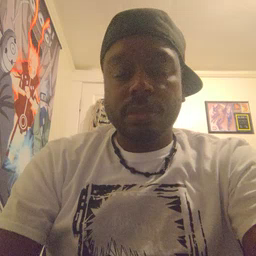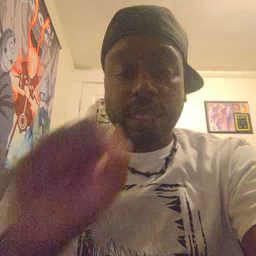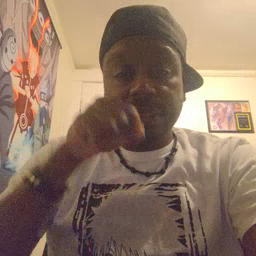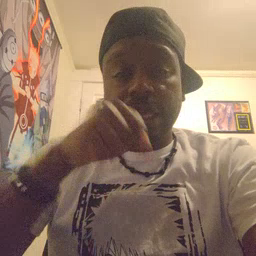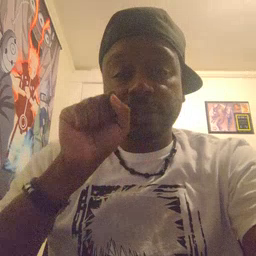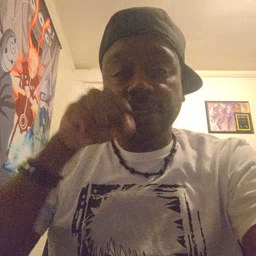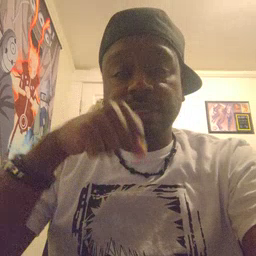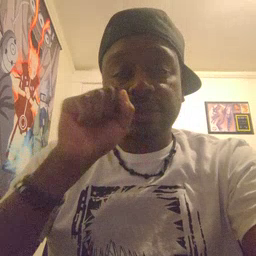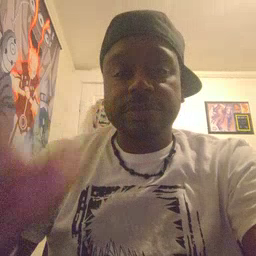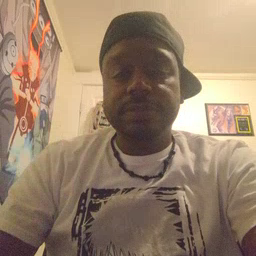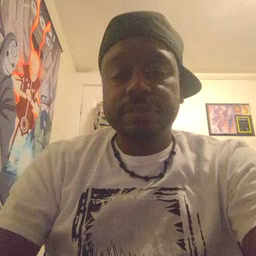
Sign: carrot